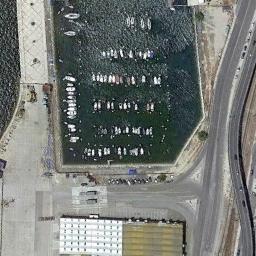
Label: harbor